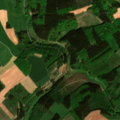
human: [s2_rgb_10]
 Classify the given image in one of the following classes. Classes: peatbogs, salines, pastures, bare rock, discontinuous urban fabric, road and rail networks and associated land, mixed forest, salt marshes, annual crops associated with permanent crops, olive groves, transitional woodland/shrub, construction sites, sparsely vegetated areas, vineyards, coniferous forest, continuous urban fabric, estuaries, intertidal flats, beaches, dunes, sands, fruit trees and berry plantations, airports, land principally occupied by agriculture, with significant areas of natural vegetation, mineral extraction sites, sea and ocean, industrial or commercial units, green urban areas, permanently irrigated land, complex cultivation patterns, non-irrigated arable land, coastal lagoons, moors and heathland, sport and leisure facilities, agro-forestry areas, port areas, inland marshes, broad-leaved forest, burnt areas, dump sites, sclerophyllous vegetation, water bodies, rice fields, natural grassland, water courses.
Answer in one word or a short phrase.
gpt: complex cultivation patterns, broad-leaved forest, coniferous forest